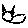
Label: cat